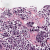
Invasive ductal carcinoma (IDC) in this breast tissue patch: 1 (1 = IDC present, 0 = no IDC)